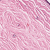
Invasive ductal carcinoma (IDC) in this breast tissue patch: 0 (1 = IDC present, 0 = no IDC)